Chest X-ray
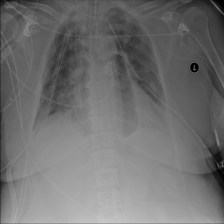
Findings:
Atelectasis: negative
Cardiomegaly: negative
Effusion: negative
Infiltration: positive
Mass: negative
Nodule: negative
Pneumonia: negative
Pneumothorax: negative
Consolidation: negative
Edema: negative
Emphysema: negative
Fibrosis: negative
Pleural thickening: negative
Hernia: negative